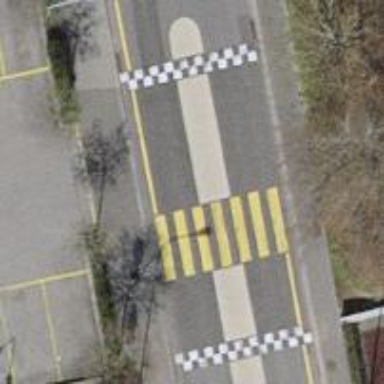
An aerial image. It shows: Uncontrolled crossing on the road.